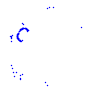
Particle: kaon